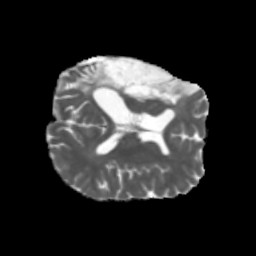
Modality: MD
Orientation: axial
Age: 27
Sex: female
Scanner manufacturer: siemens
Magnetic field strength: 3 T
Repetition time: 5.47 s
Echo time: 0.0854 s